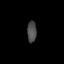
Tissue: prostate
Cell type: Myeloid cells
Senescence score: 0.8034
Nuclear area (px): 189
Mean DAPI intensity: 77.291